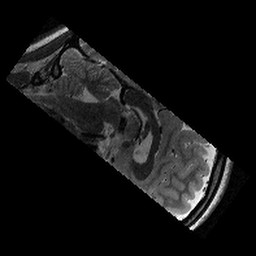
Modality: T2w
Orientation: sagittal
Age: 12
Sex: female
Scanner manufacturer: siemens
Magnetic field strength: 3 T
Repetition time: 9.23 s
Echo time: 0.067 s